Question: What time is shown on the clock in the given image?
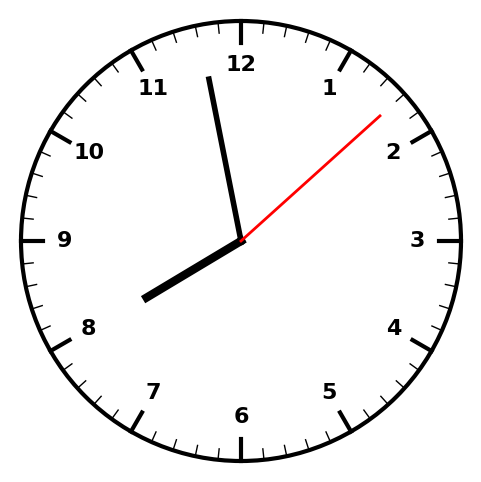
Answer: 07:58:08